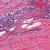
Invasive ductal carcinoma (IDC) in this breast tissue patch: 0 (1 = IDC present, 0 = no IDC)